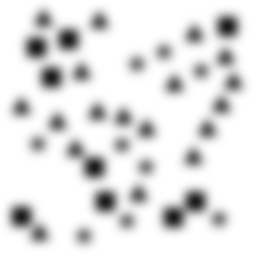
Squares: 9
Triangles: 18
Stars: 9
Total shapes: 36